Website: bh-photo
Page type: address-validator
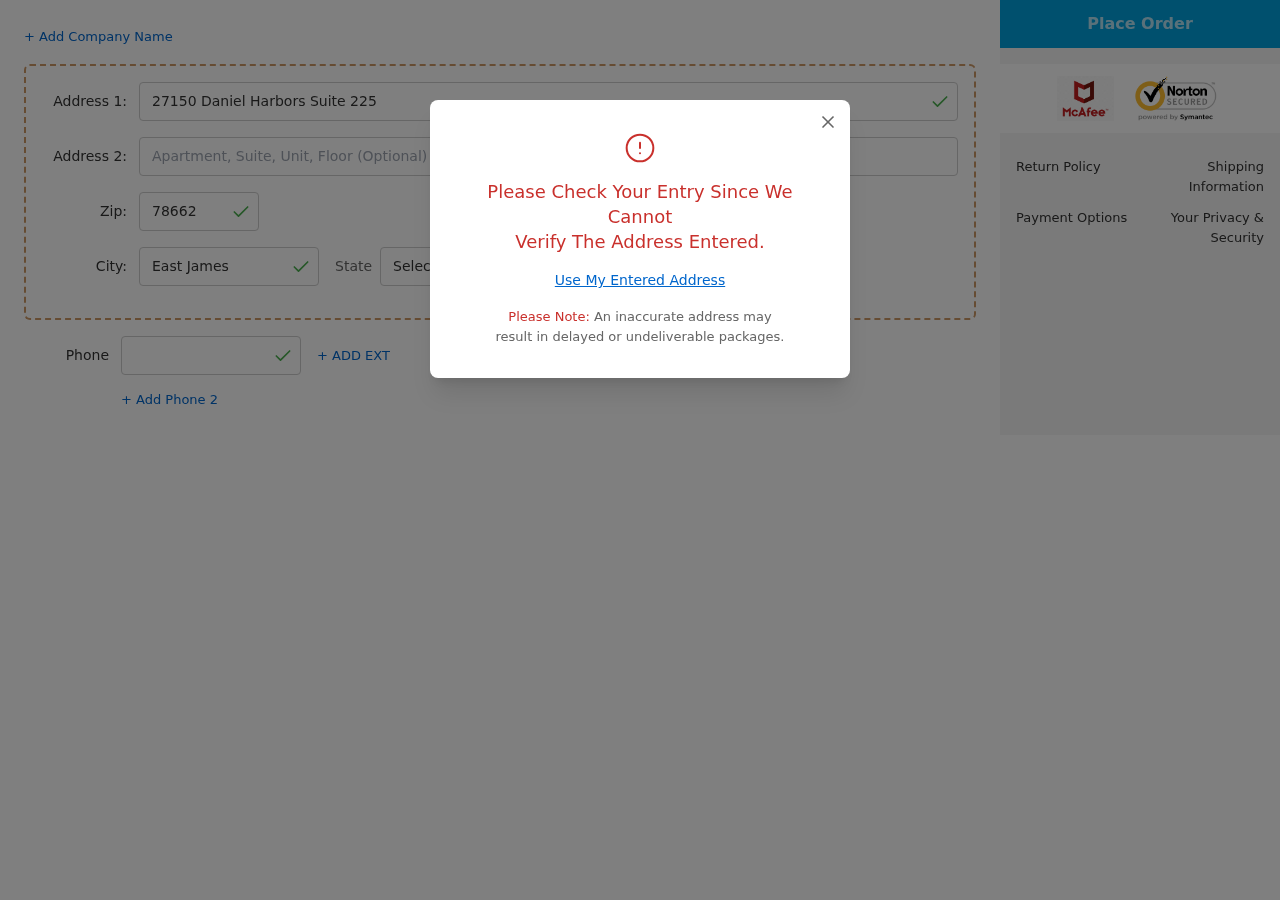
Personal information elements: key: PII_CITY
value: East James
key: PII_PHONE
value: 5787972341
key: PII_POSTCODE
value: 78662
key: PII_STATE_ABBR
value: RI
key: PII_STREET
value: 27150 Daniel Harbors Suite 225